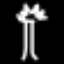
Label: palm tree